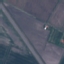
Land use / land cover: Highway